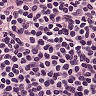
Metastatic tissue present: no